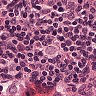
Metastatic tissue present: no